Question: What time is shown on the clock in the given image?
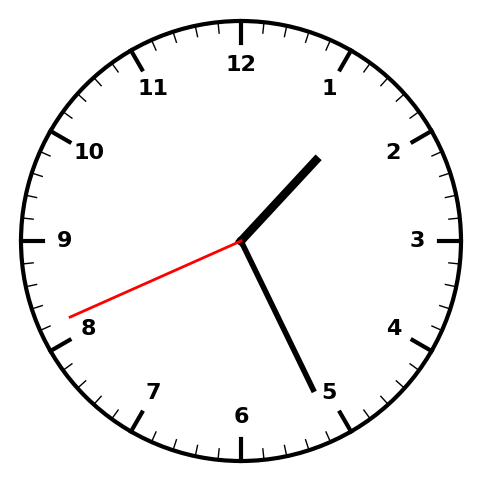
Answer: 01:25:41